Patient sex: F
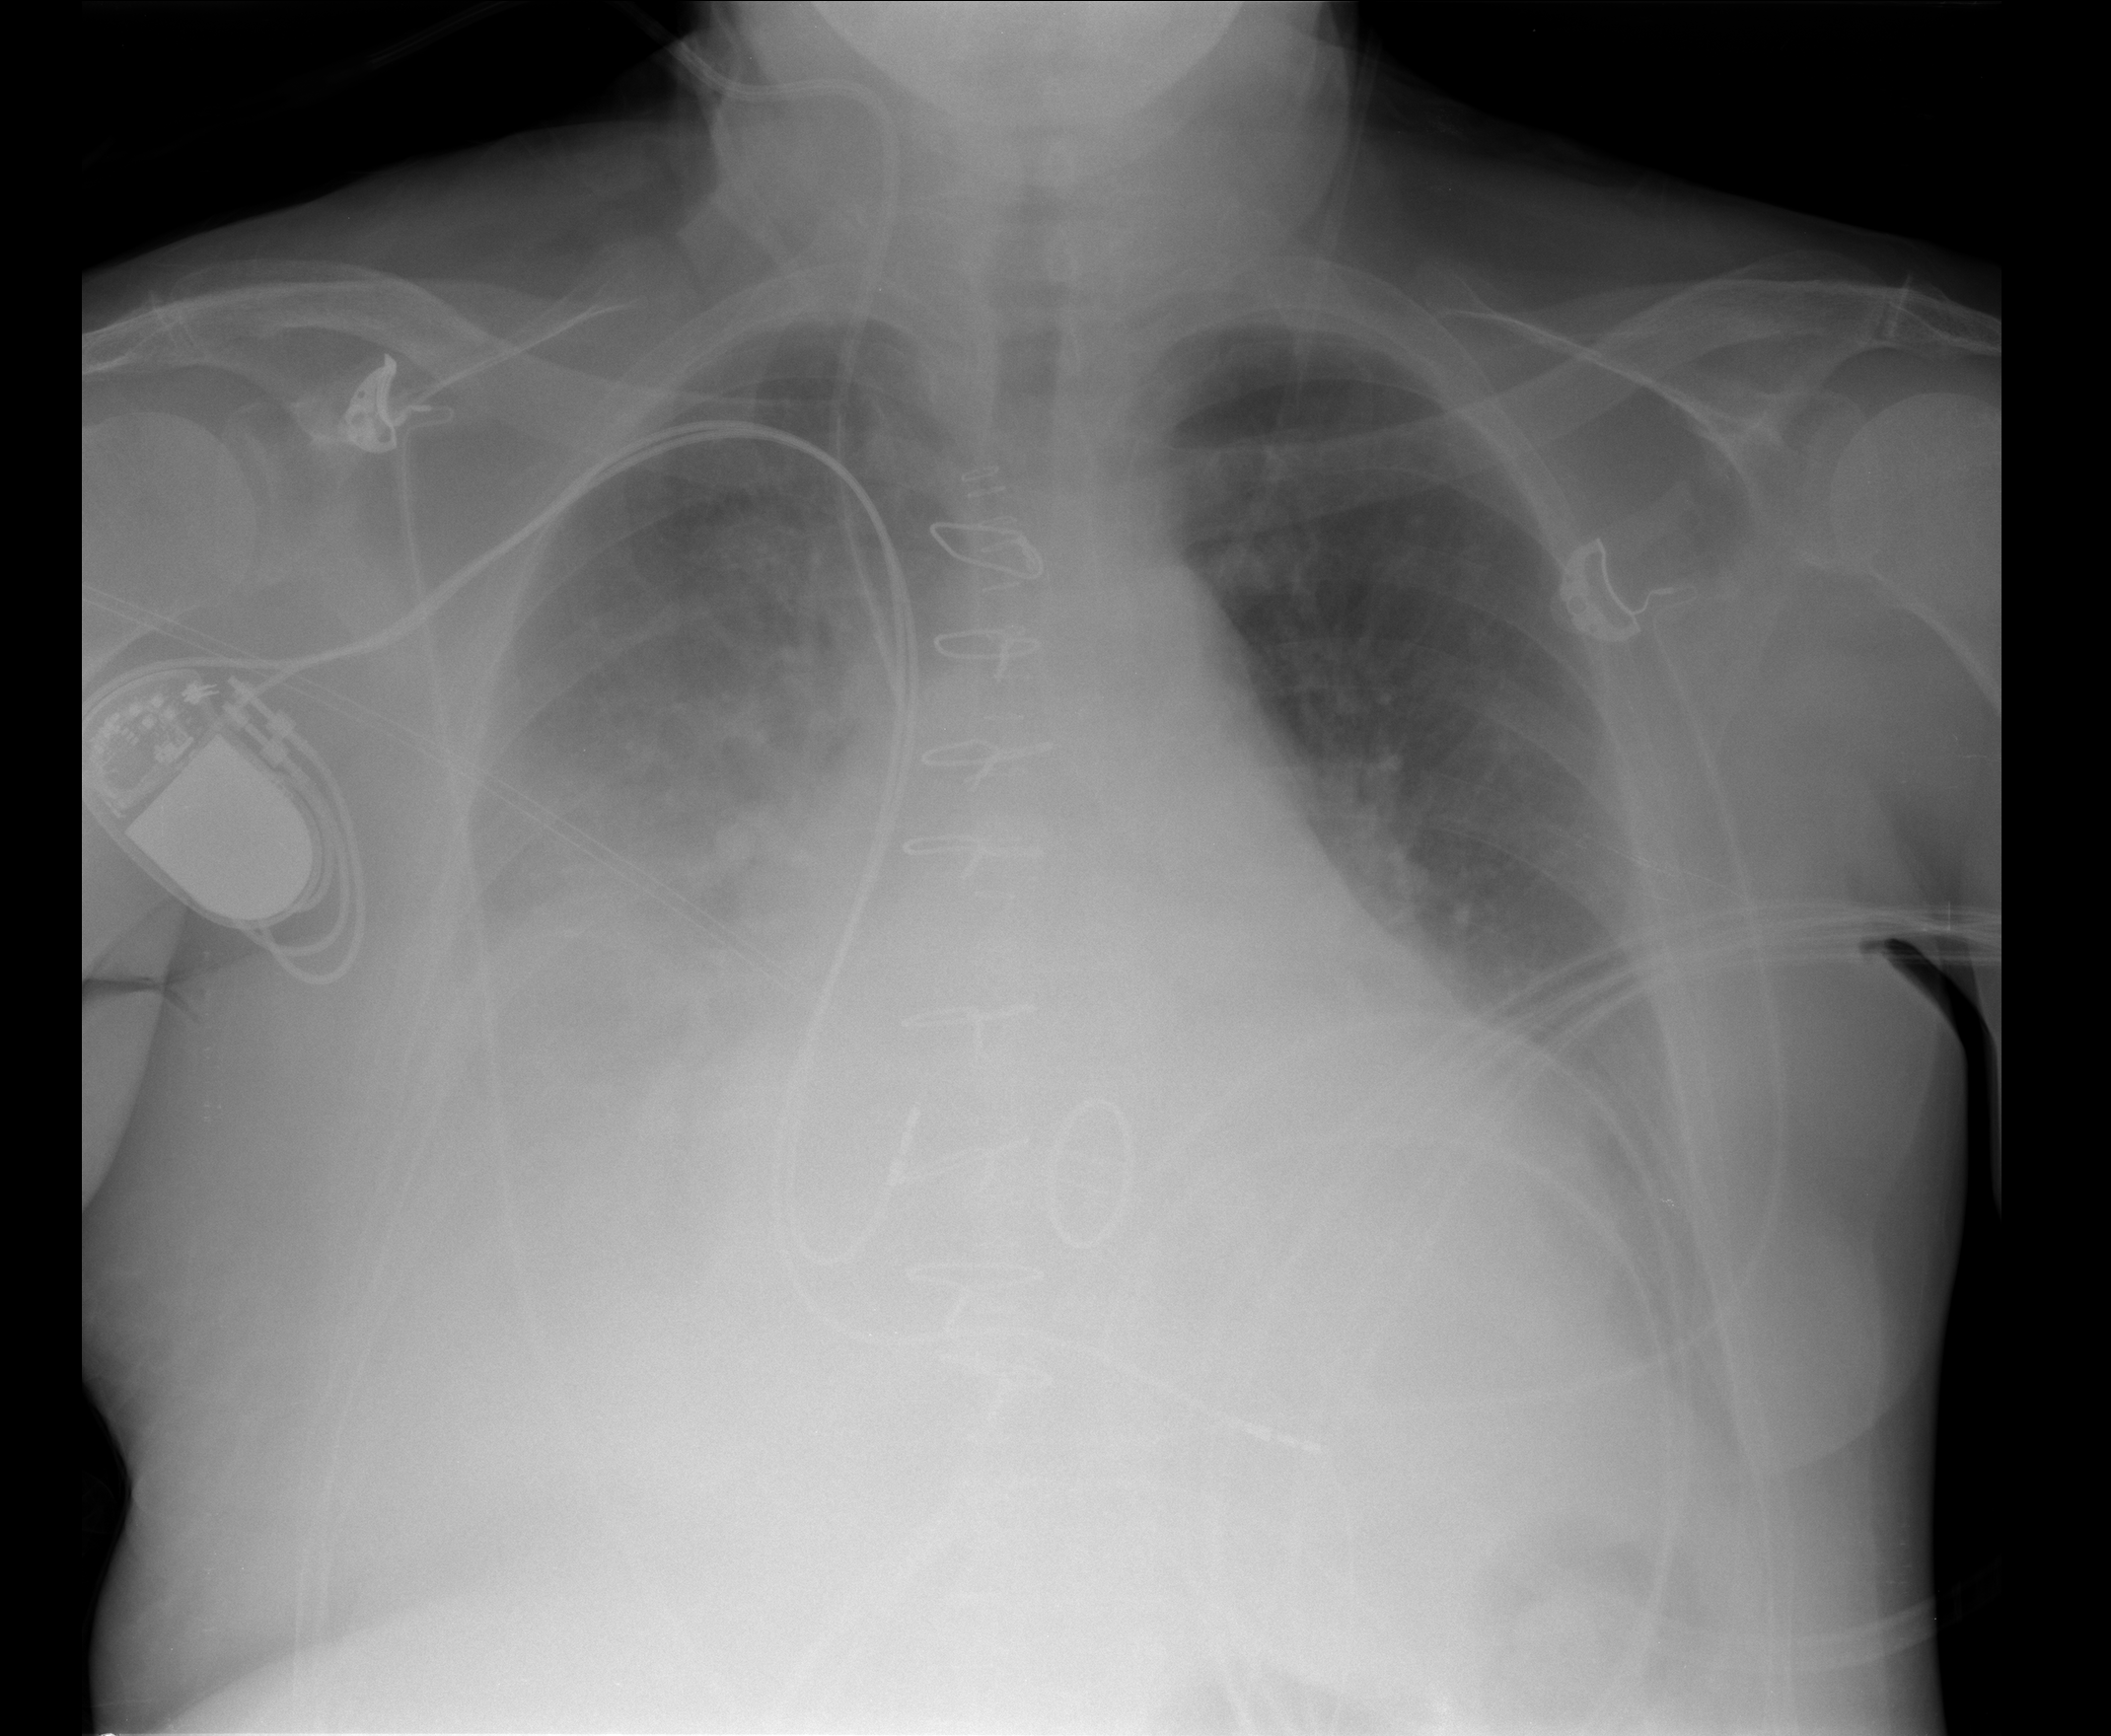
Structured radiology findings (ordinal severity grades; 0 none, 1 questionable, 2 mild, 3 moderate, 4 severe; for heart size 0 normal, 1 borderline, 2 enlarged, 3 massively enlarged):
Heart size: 3
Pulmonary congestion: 2
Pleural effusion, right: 3
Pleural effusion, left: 2
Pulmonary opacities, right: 2
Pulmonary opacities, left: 0
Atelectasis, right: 2
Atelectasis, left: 2